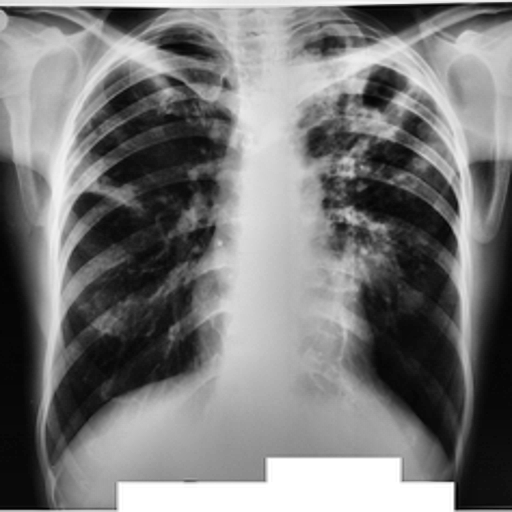
Finding: TUBERCULOSIS